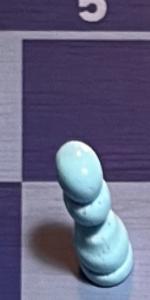
Label: Pawn_White